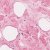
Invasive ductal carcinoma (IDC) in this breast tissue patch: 0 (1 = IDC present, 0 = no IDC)